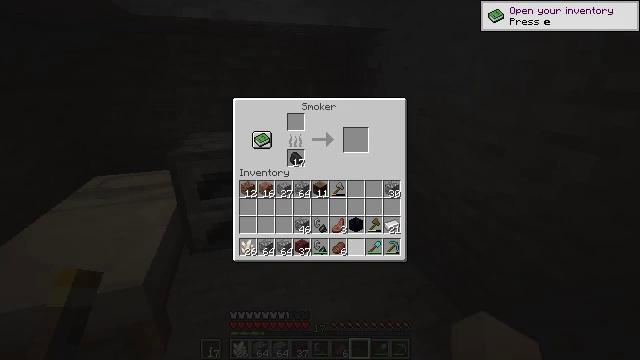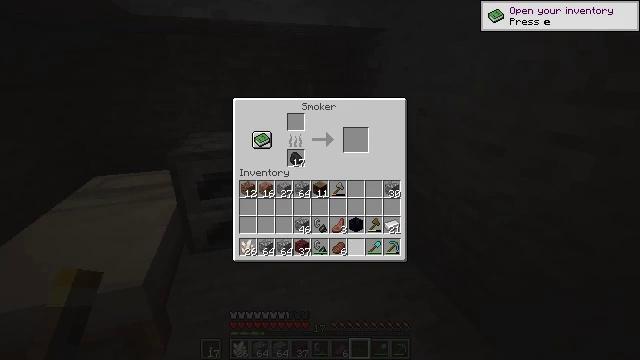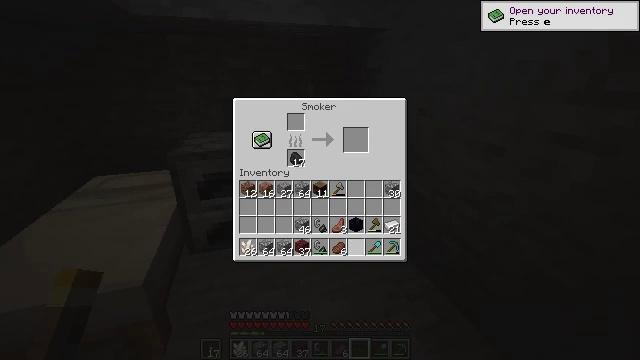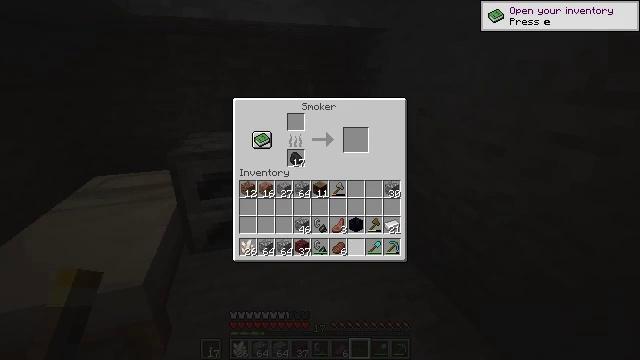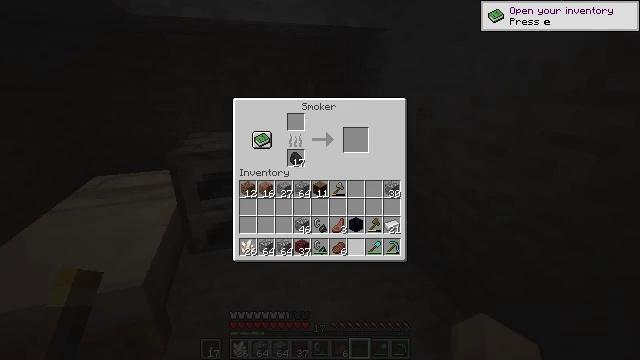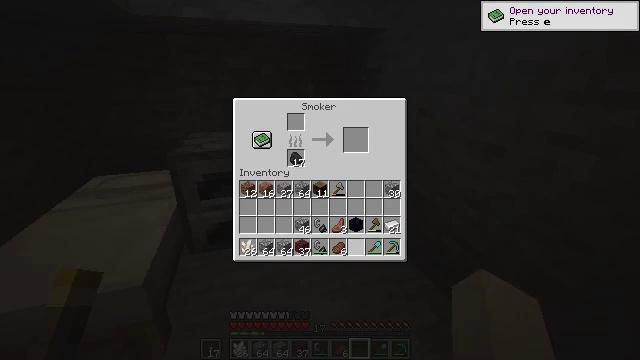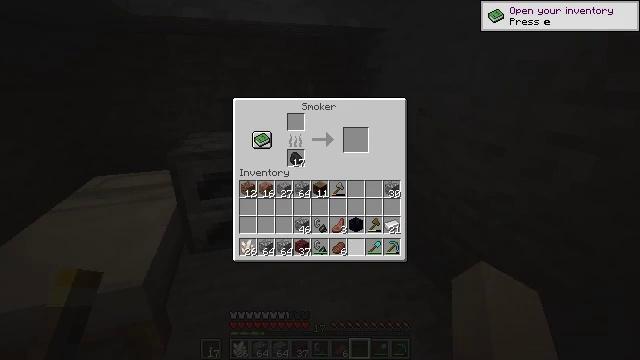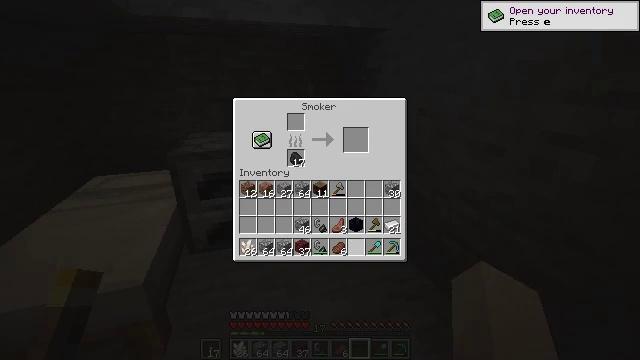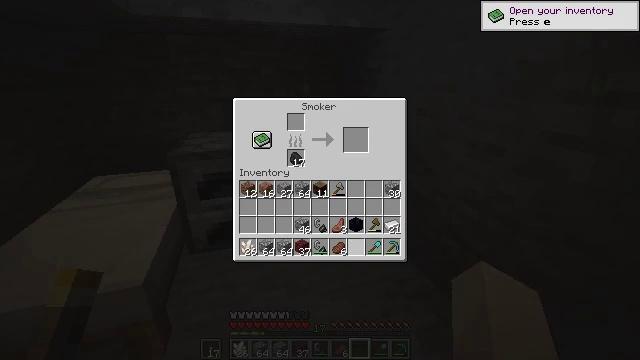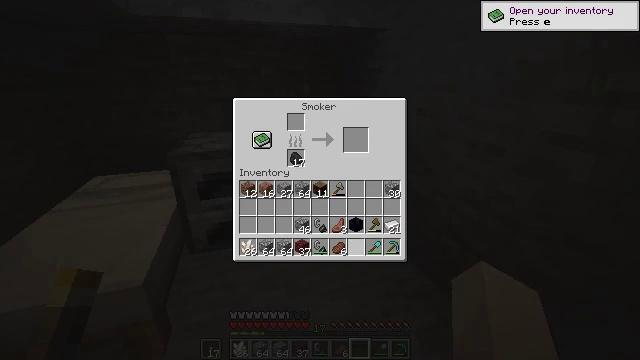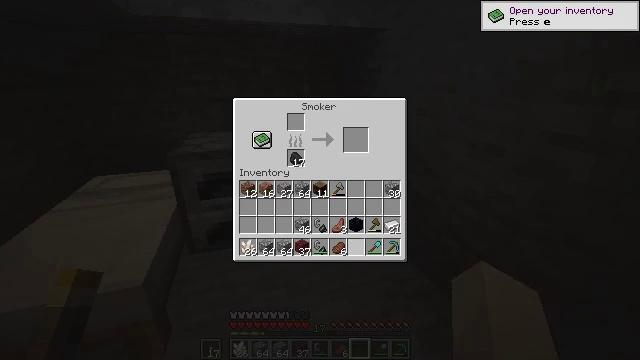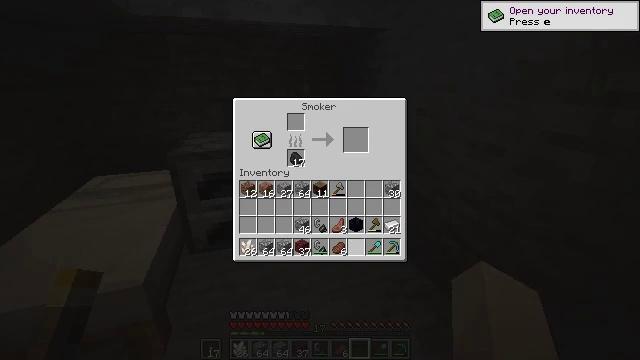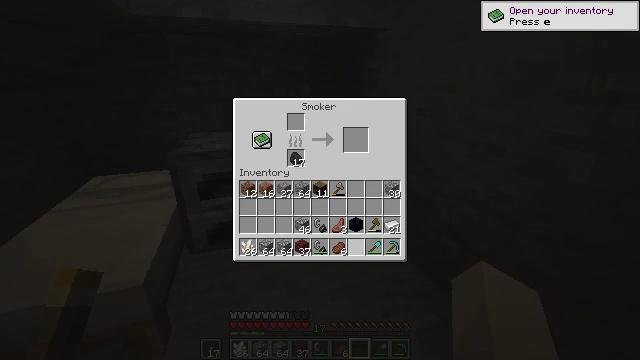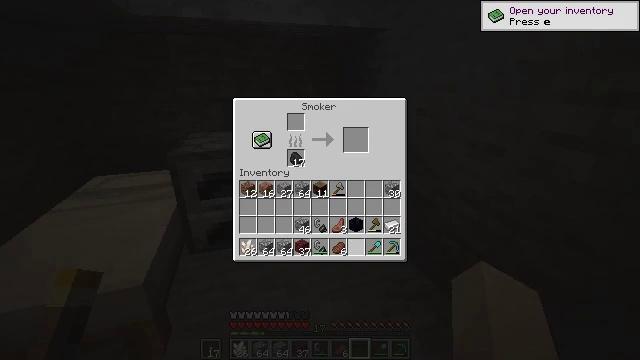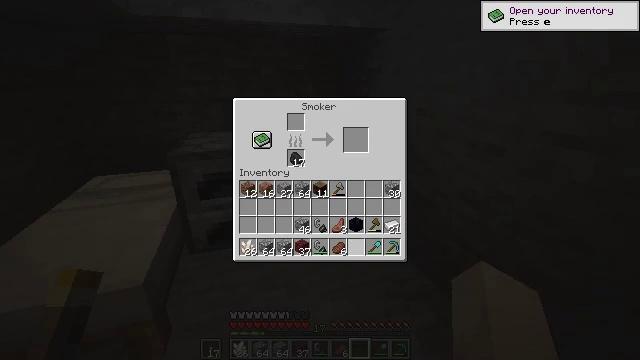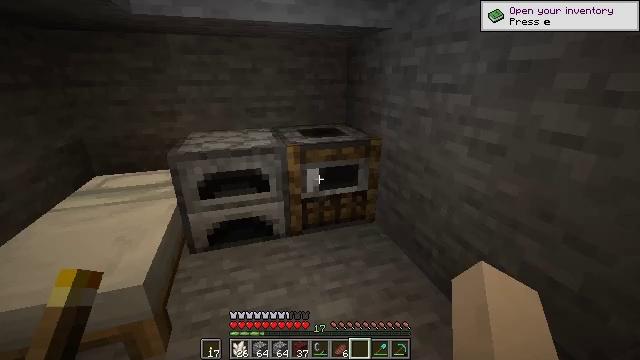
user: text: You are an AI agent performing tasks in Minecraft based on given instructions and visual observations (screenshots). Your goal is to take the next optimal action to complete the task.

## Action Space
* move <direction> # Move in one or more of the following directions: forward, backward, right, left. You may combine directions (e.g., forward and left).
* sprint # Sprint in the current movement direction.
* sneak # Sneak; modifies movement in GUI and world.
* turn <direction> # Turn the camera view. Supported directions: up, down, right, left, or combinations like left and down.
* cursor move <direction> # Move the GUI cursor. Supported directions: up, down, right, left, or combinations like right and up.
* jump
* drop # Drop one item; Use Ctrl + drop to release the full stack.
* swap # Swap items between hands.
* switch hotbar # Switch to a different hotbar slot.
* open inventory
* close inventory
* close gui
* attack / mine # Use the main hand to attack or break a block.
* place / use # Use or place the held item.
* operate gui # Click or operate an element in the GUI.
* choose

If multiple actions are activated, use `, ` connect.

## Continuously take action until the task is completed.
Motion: motion action
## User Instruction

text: craft item air
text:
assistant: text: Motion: sneak
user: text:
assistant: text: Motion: sneak
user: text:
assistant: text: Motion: sneak
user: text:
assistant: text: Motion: sneak
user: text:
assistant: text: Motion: sneak
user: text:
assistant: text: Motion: sneak
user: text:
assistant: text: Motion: sneak
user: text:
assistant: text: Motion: sneak
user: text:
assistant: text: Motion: no_op
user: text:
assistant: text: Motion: no_op
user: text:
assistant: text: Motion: no_op
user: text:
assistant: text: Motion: no_op
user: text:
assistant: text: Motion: no_op
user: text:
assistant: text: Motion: no_op
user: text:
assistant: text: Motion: no_op
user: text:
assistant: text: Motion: turn left
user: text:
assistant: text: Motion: turn left and up
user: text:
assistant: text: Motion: turn left and up
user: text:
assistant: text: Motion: turn up
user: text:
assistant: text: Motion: turn up
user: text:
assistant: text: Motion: no_op
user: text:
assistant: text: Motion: no_op
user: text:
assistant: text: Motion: no_op
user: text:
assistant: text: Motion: turn left and down
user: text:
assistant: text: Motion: turn left and down
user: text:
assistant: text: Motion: turn down
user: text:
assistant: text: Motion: no_op
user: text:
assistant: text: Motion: turn right
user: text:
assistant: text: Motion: turn right
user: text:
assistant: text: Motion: turn right